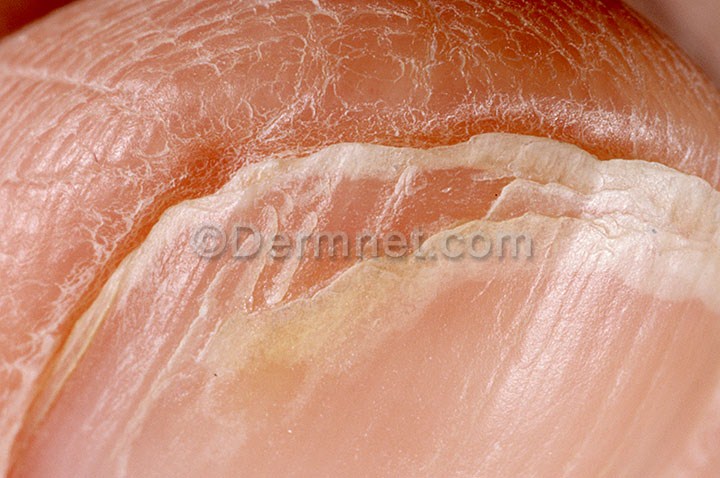
Disease: Nail Fungus and other Nail Disease